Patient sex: M
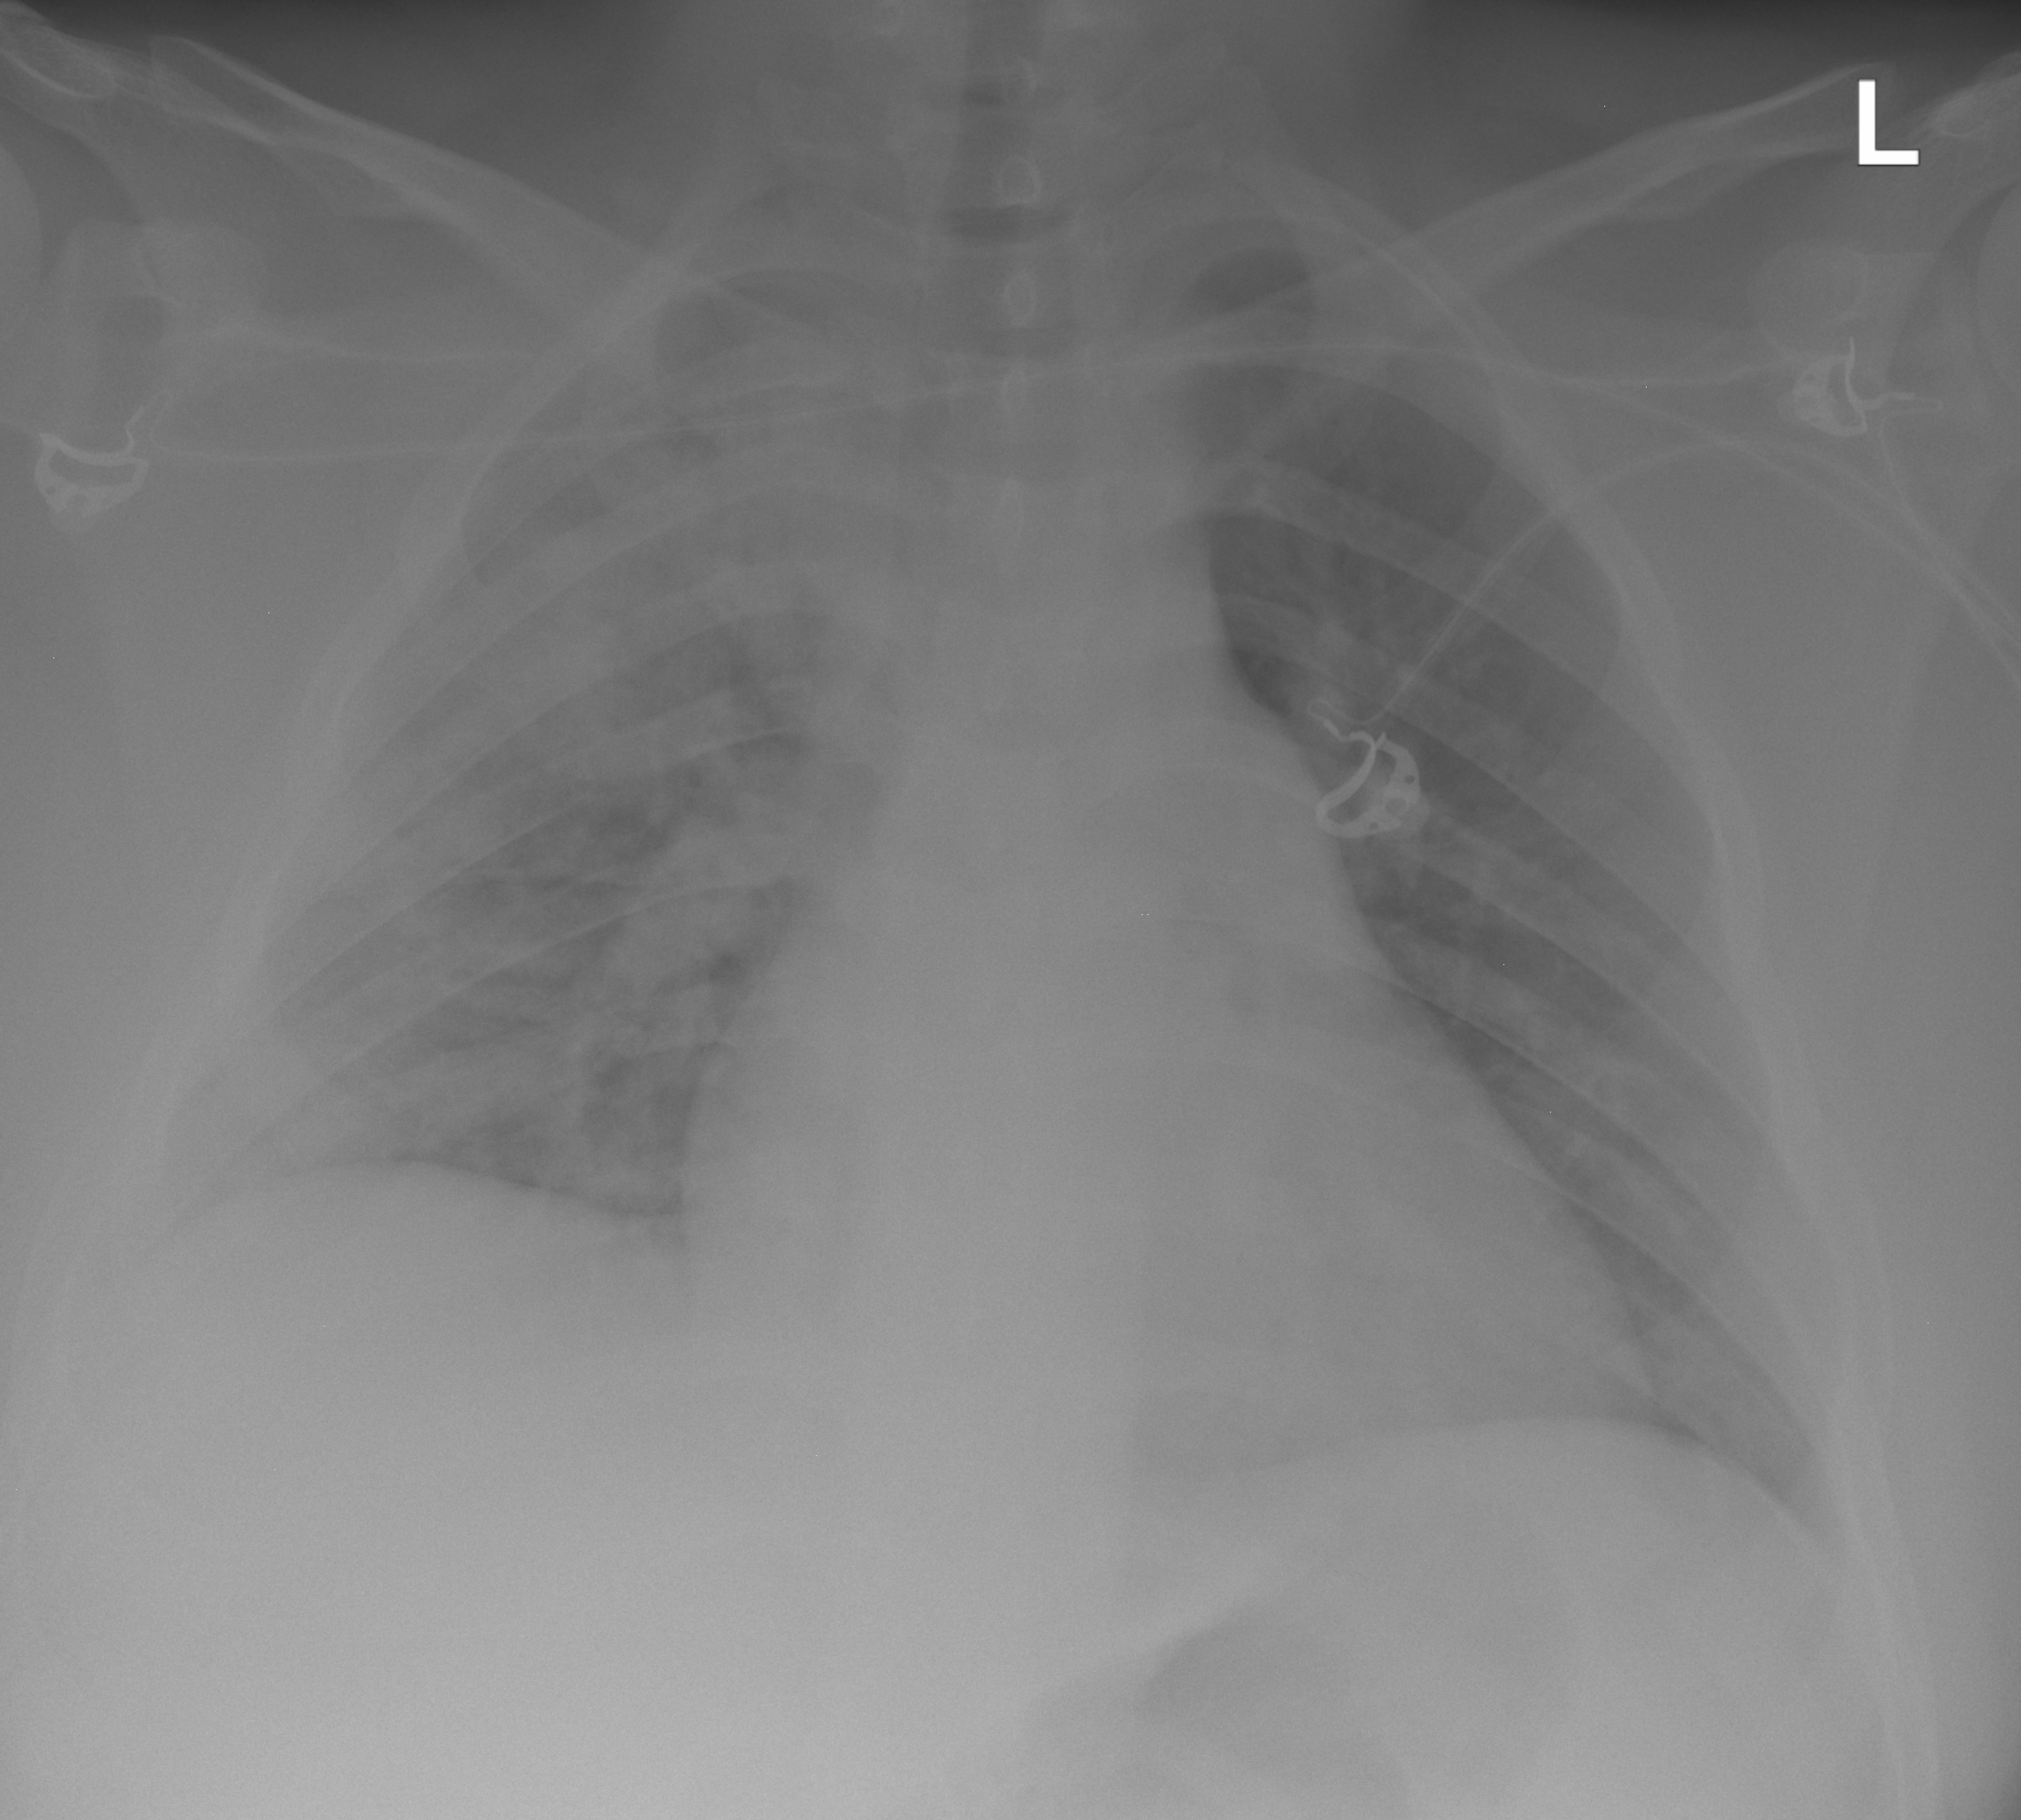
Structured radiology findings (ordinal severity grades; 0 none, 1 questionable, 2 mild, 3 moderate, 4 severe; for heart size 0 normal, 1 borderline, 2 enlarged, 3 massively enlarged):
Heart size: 0
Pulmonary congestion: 0
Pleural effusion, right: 0
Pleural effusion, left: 0
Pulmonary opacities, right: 3
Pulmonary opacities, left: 0
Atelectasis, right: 0
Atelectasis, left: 0